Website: slack
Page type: stored-credit-cards
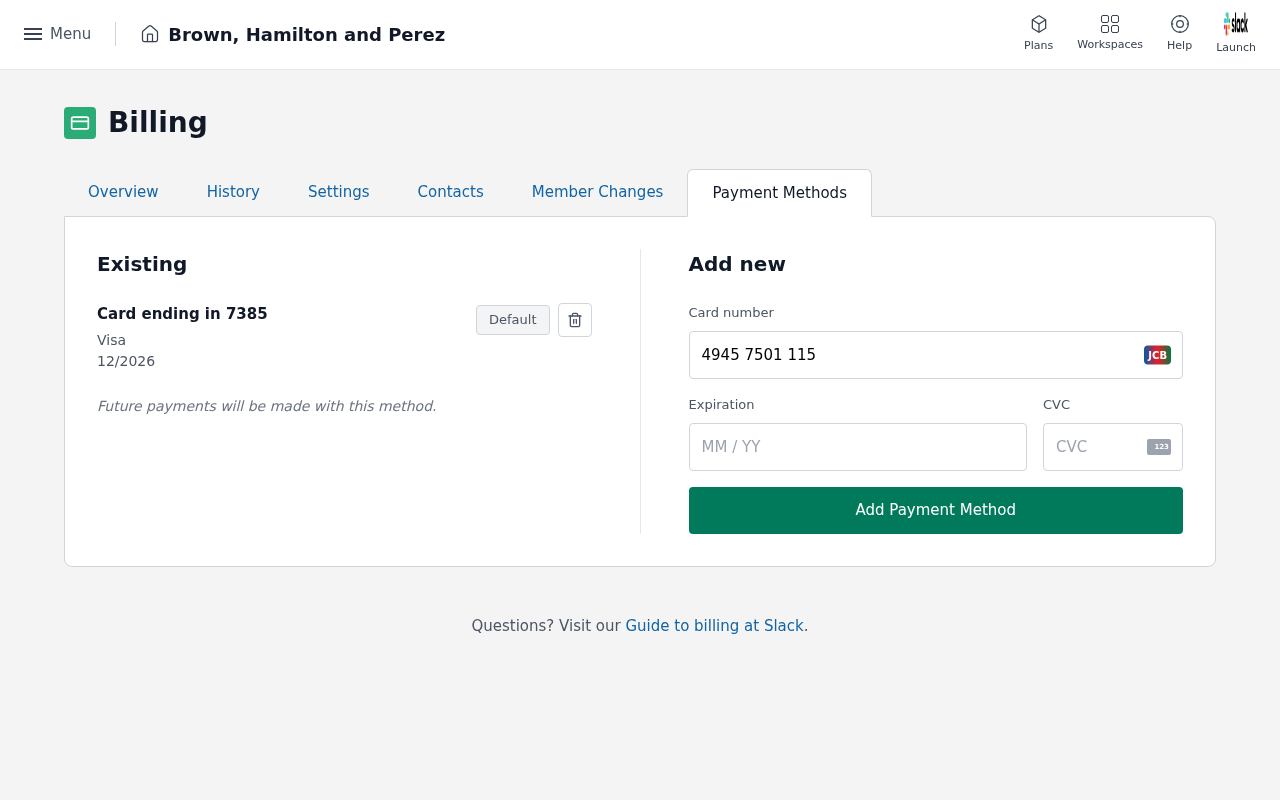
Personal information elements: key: PII_CARD_CVV
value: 130
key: PII_CARD_EXPIRY
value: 12/2026
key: PII_CARD_EXPIRY
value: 12/26
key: PII_CARD_LAST4
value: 7385
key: PII_CARD_NUMBER
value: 4945 7501 1155 7385
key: PII_CARD_TYPE
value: Visa
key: PII_COMPANY
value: Brown, Hamilton and Perez